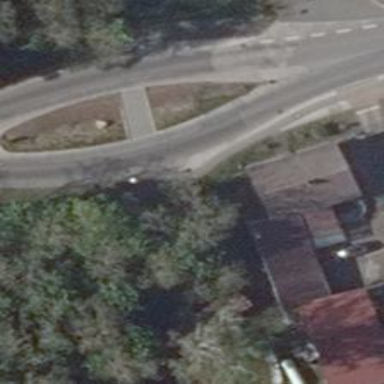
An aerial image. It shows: Asphalt path.